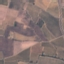
Label: PermanentCrop